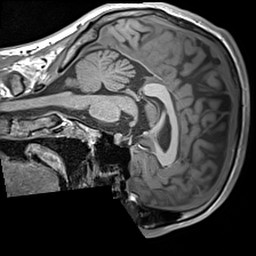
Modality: T1w
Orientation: sagittal
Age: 22
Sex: male
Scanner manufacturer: siemens
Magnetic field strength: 3 T
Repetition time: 1.6 s
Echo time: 0.00236 s